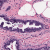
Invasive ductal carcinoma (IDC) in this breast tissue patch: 0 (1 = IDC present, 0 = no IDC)